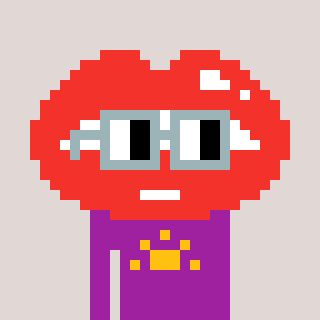
a pixel art character with square dark gray glasses, a lips-shaped head and a magenta-colored body on a warm background